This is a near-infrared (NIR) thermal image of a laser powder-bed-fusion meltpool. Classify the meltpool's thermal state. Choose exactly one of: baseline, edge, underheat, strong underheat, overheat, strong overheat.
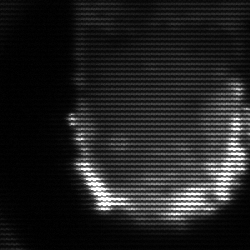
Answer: baseline